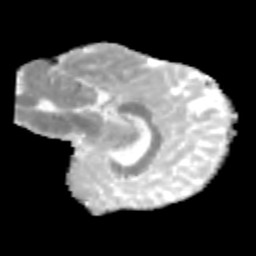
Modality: MD
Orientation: sagittal
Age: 11
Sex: male
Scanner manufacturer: siemens
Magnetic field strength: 3 T
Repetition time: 3.8 s
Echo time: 0.07 s